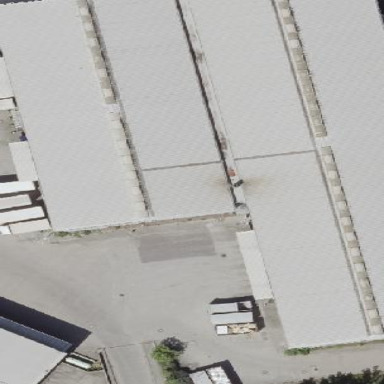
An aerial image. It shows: Warehouse building.